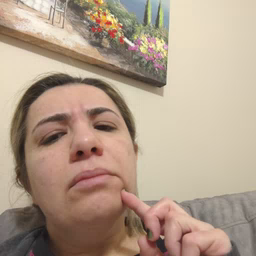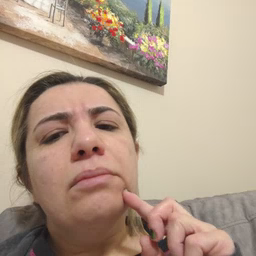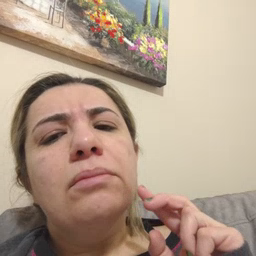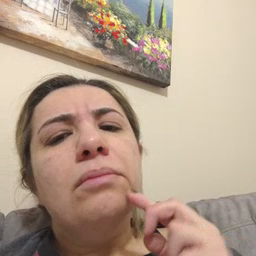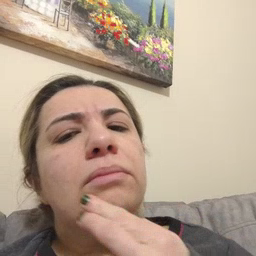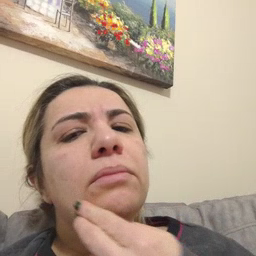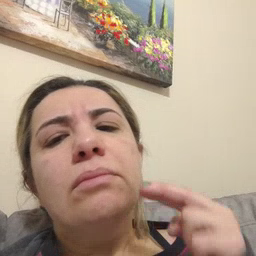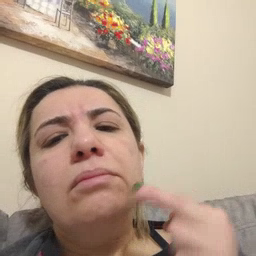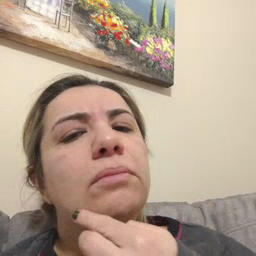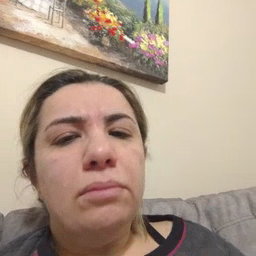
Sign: chin